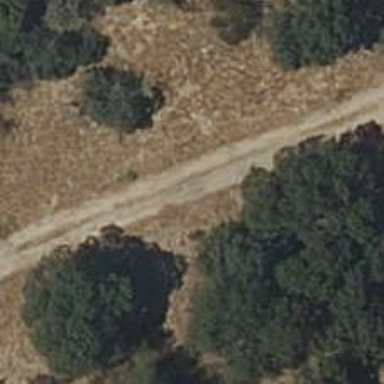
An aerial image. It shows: Path on the ground.